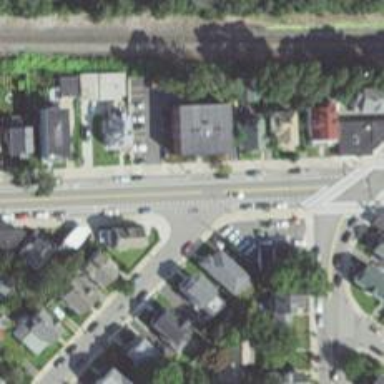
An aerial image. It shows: Tertiary road with asphalt surface passing through residential area.